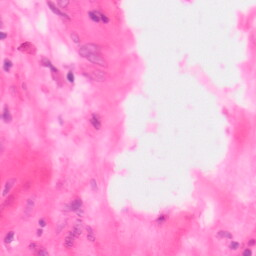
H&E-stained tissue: Colon